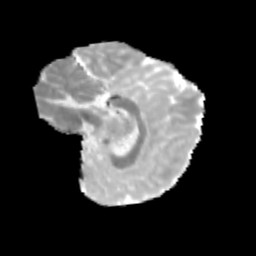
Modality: MD
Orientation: sagittal
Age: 10
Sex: male
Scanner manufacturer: siemens
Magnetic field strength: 3 T
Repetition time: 3.8 s
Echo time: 0.07 s